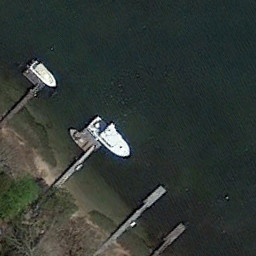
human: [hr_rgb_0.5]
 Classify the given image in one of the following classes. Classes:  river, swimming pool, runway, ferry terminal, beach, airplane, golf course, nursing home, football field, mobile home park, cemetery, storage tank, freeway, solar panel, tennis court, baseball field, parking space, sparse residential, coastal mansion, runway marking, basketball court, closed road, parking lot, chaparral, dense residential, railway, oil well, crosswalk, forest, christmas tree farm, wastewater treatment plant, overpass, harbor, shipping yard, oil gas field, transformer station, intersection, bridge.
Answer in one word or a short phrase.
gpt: ferry terminal